Interaction volume radius: 10 \u00c5
Interaction volume height: 15 \u00c5
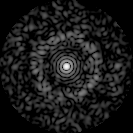
Disorder parameter: 0.8173